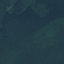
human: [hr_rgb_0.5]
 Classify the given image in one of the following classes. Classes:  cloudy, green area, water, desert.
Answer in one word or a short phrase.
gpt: green area